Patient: sex M, age 49
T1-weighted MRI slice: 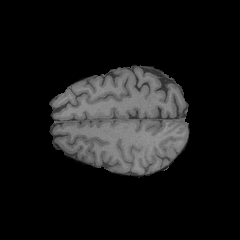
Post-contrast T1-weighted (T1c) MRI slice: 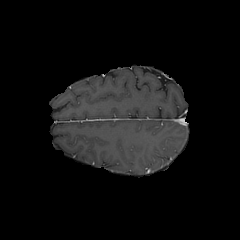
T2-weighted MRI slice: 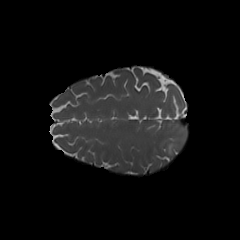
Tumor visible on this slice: yes
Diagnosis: Glioblastoma, IDH-wildtype
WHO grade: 4